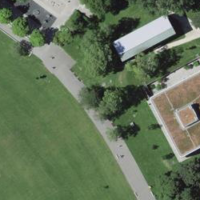
EUNIS habitat code: 53
Species observed at this site:
Aesculus hippocastanum